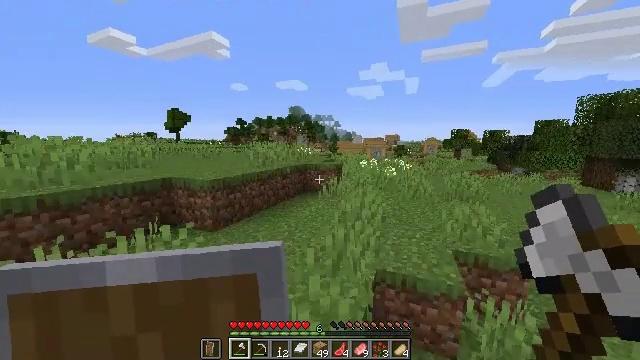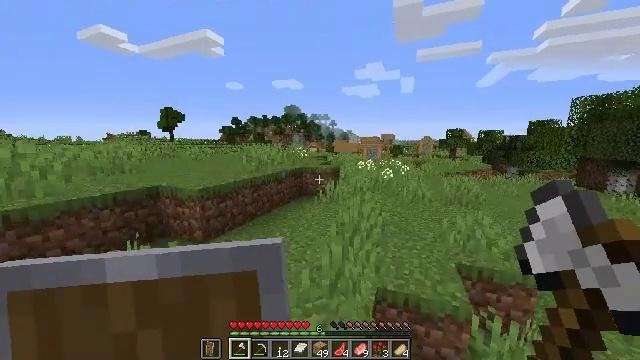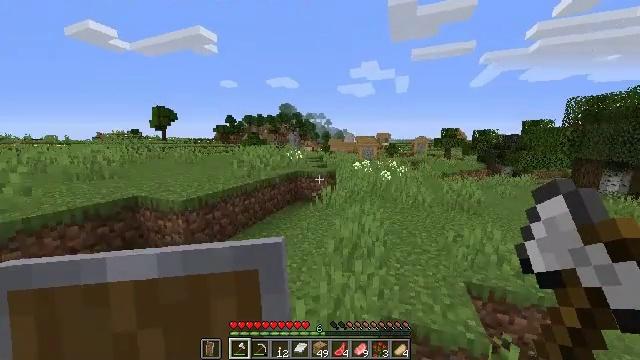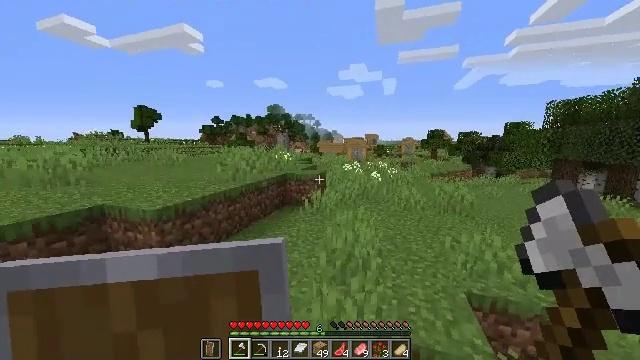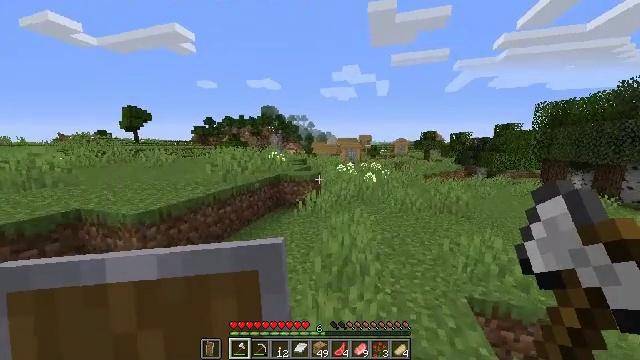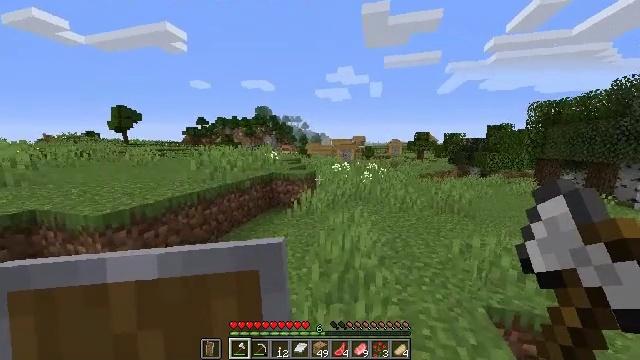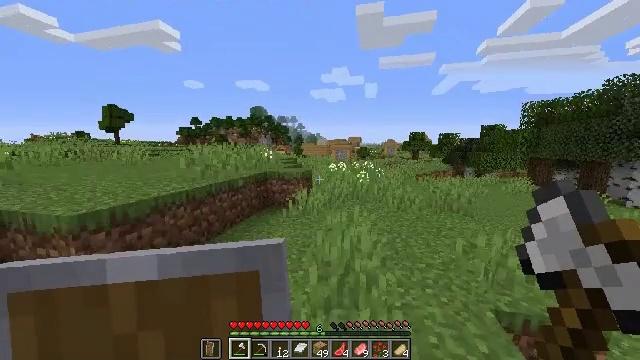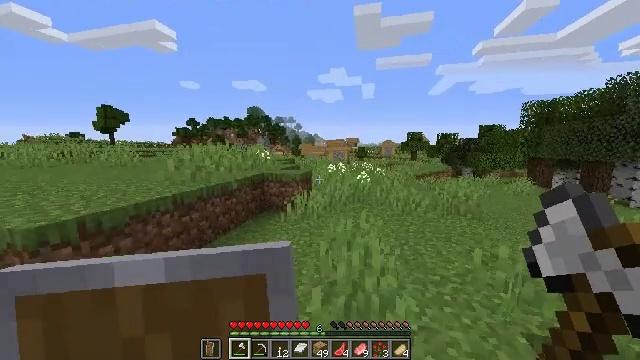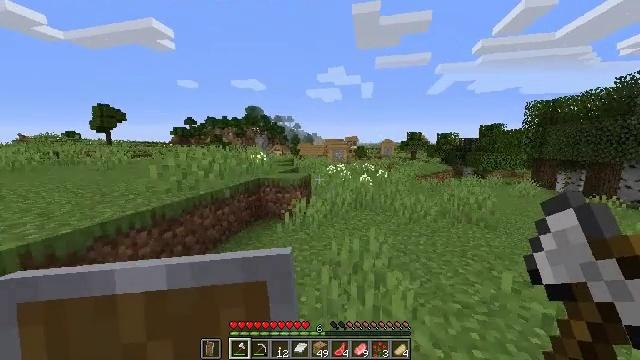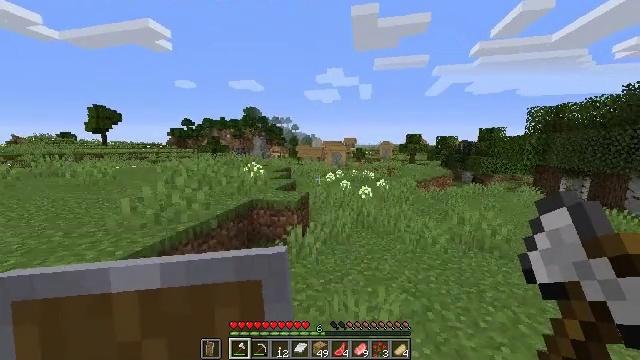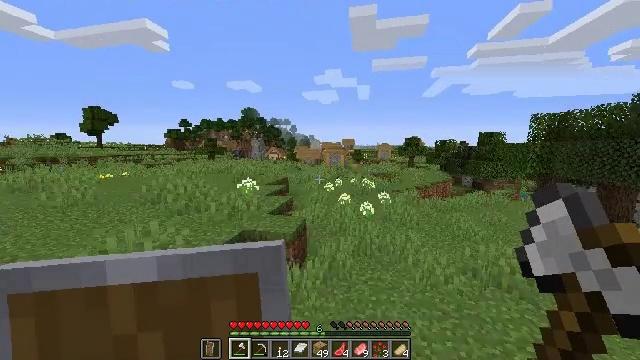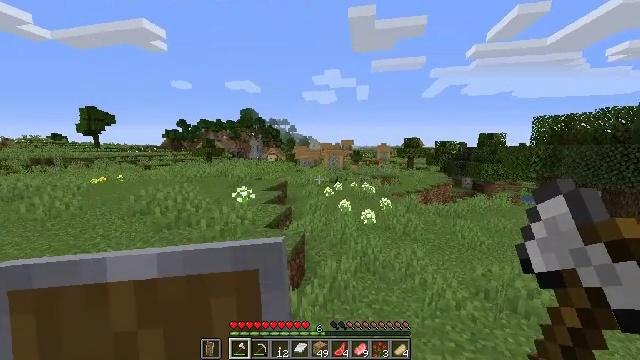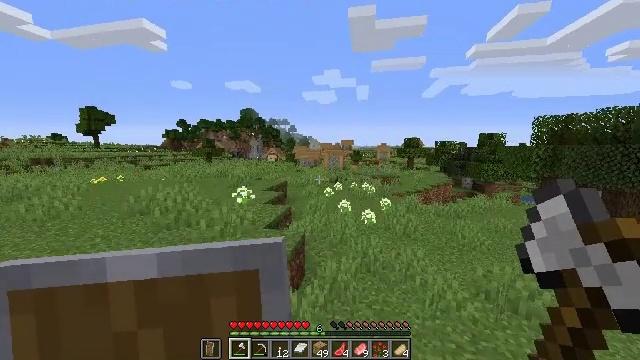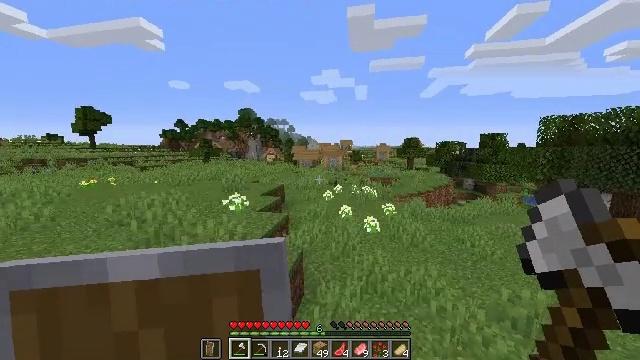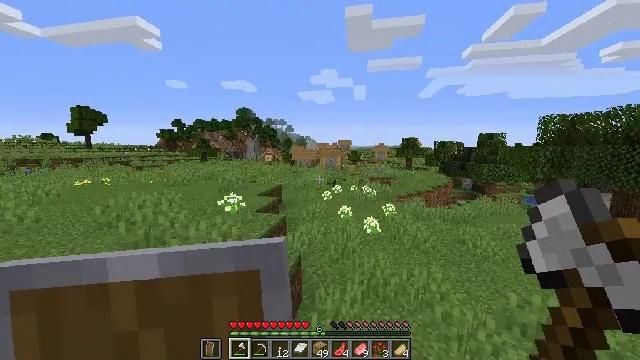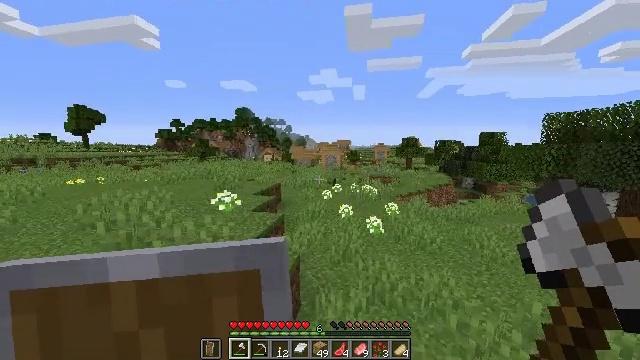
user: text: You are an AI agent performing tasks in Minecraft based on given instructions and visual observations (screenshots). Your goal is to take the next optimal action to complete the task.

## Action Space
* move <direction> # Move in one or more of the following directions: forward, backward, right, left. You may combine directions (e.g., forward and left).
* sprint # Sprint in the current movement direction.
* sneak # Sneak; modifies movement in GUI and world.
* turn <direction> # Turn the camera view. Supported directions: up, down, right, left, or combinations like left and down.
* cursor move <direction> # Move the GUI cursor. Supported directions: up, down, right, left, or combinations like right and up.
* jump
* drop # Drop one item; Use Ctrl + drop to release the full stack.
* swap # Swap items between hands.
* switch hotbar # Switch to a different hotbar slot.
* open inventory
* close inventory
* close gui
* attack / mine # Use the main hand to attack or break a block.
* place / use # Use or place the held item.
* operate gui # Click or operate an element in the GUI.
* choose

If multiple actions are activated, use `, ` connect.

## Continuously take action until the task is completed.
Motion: motion action
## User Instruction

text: Gather the composter from your farm.
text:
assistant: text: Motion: move forward, sprint, turn right, jump
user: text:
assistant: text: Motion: move forward, sprint, turn right, jump
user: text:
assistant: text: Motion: move forward, sprint, turn right, jump
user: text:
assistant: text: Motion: move forward, sprint, turn right, jump
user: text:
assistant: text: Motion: move forward, sprint, turn right, jump
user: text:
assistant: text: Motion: move forward, sprint, turn right, jump
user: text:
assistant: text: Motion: move forward, sprint, jump
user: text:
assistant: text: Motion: move forward, sprint, jump
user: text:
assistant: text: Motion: move forward, sprint, jump
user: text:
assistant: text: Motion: move forward, sprint, jump
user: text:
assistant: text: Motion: move forward, sprint, jump
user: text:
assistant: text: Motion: move forward, sprint, jump
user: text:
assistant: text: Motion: move forward, sprint, jump
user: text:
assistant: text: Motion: move forward, sprint, jump
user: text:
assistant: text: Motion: move forward, sprint, jump
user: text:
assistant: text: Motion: move forward, sprint, jump
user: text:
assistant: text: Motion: move forward, sprint, jump
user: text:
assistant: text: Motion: move forward, sprint, jump
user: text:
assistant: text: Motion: move forward, sprint, jump
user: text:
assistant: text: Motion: move forward, sprint, jump
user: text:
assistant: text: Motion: move forward, sprint, jump
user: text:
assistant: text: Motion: move forward, sprint, jump
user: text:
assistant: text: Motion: move forward, sprint, jump
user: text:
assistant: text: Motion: move forward, sprint, jump
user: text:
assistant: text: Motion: move forward, sprint, jump
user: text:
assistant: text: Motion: move forward, sprint, jump
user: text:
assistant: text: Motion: move forward, sprint, jump
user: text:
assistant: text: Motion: move forward, sprint, jump
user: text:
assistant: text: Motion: move forward, sprint, jump
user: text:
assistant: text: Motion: move forward, sprint, turn left, jump